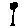
Label: cloud